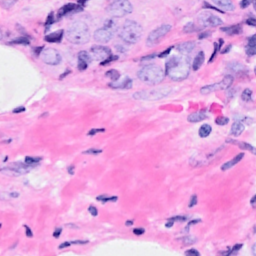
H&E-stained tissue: Breast